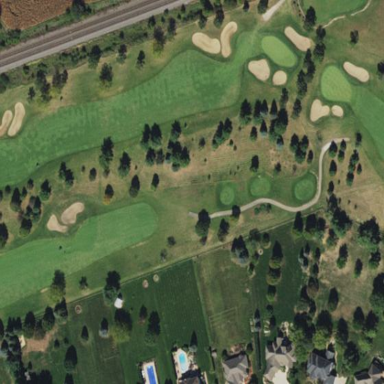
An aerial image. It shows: Grassy area designated as golf fairway.